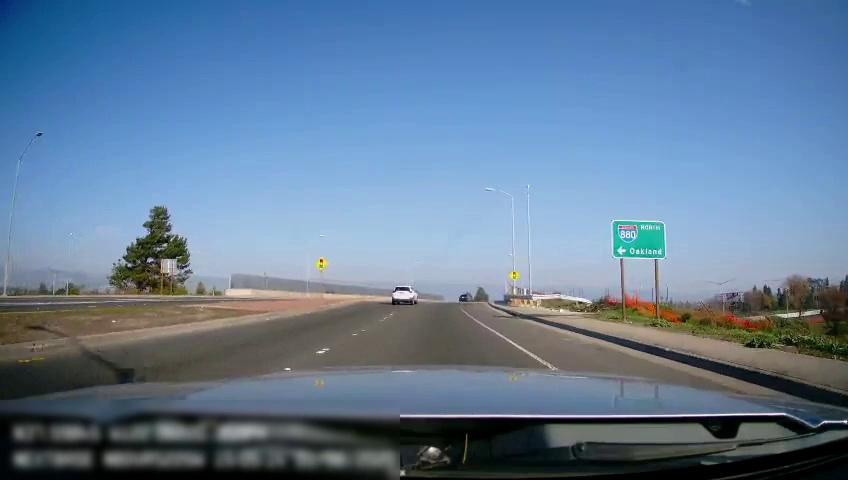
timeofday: Day
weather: Sunny
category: Drivable Space
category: Drivable Space
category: Vehicles | SUV
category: Vehicles | Car
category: Lanes | Alternate Lane
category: Lanes | Current Lane
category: Traffic | Signs
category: Traffic | Signs
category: Traffic | Signs